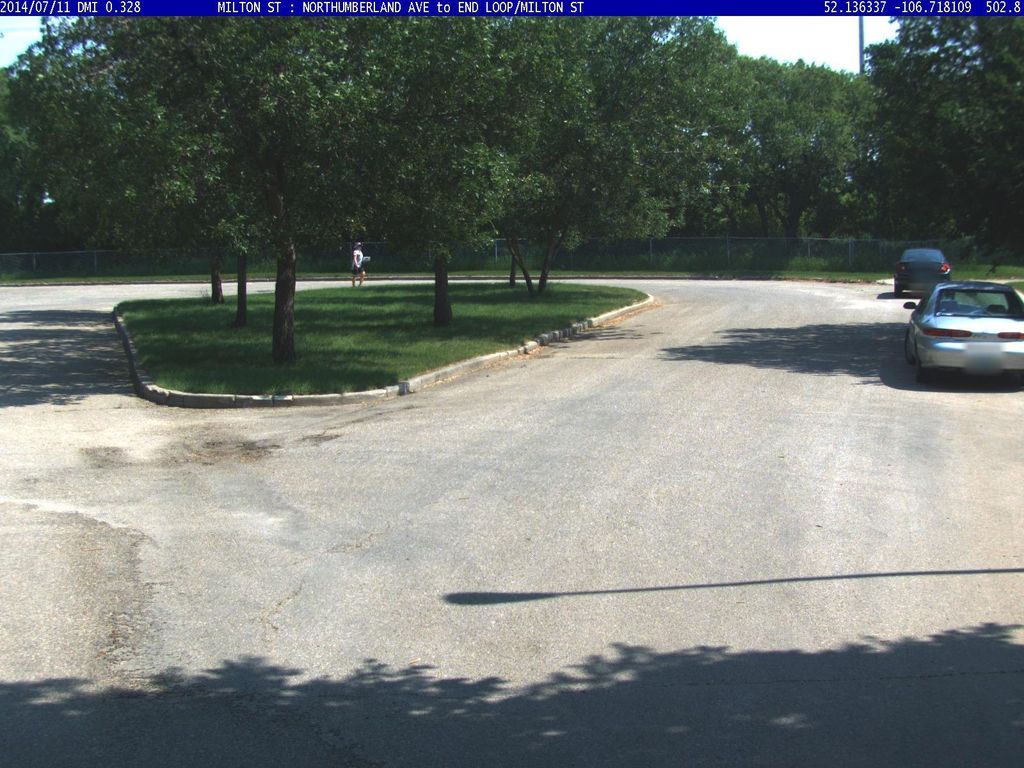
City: saskatoon